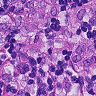
Metastatic tissue present: yes